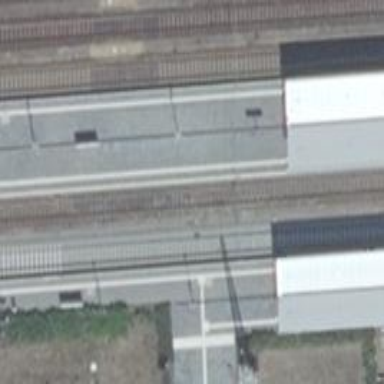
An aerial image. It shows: Railway signal.